Field crop: maize
Growth stage: 2
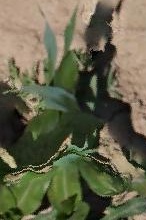
Species: maize